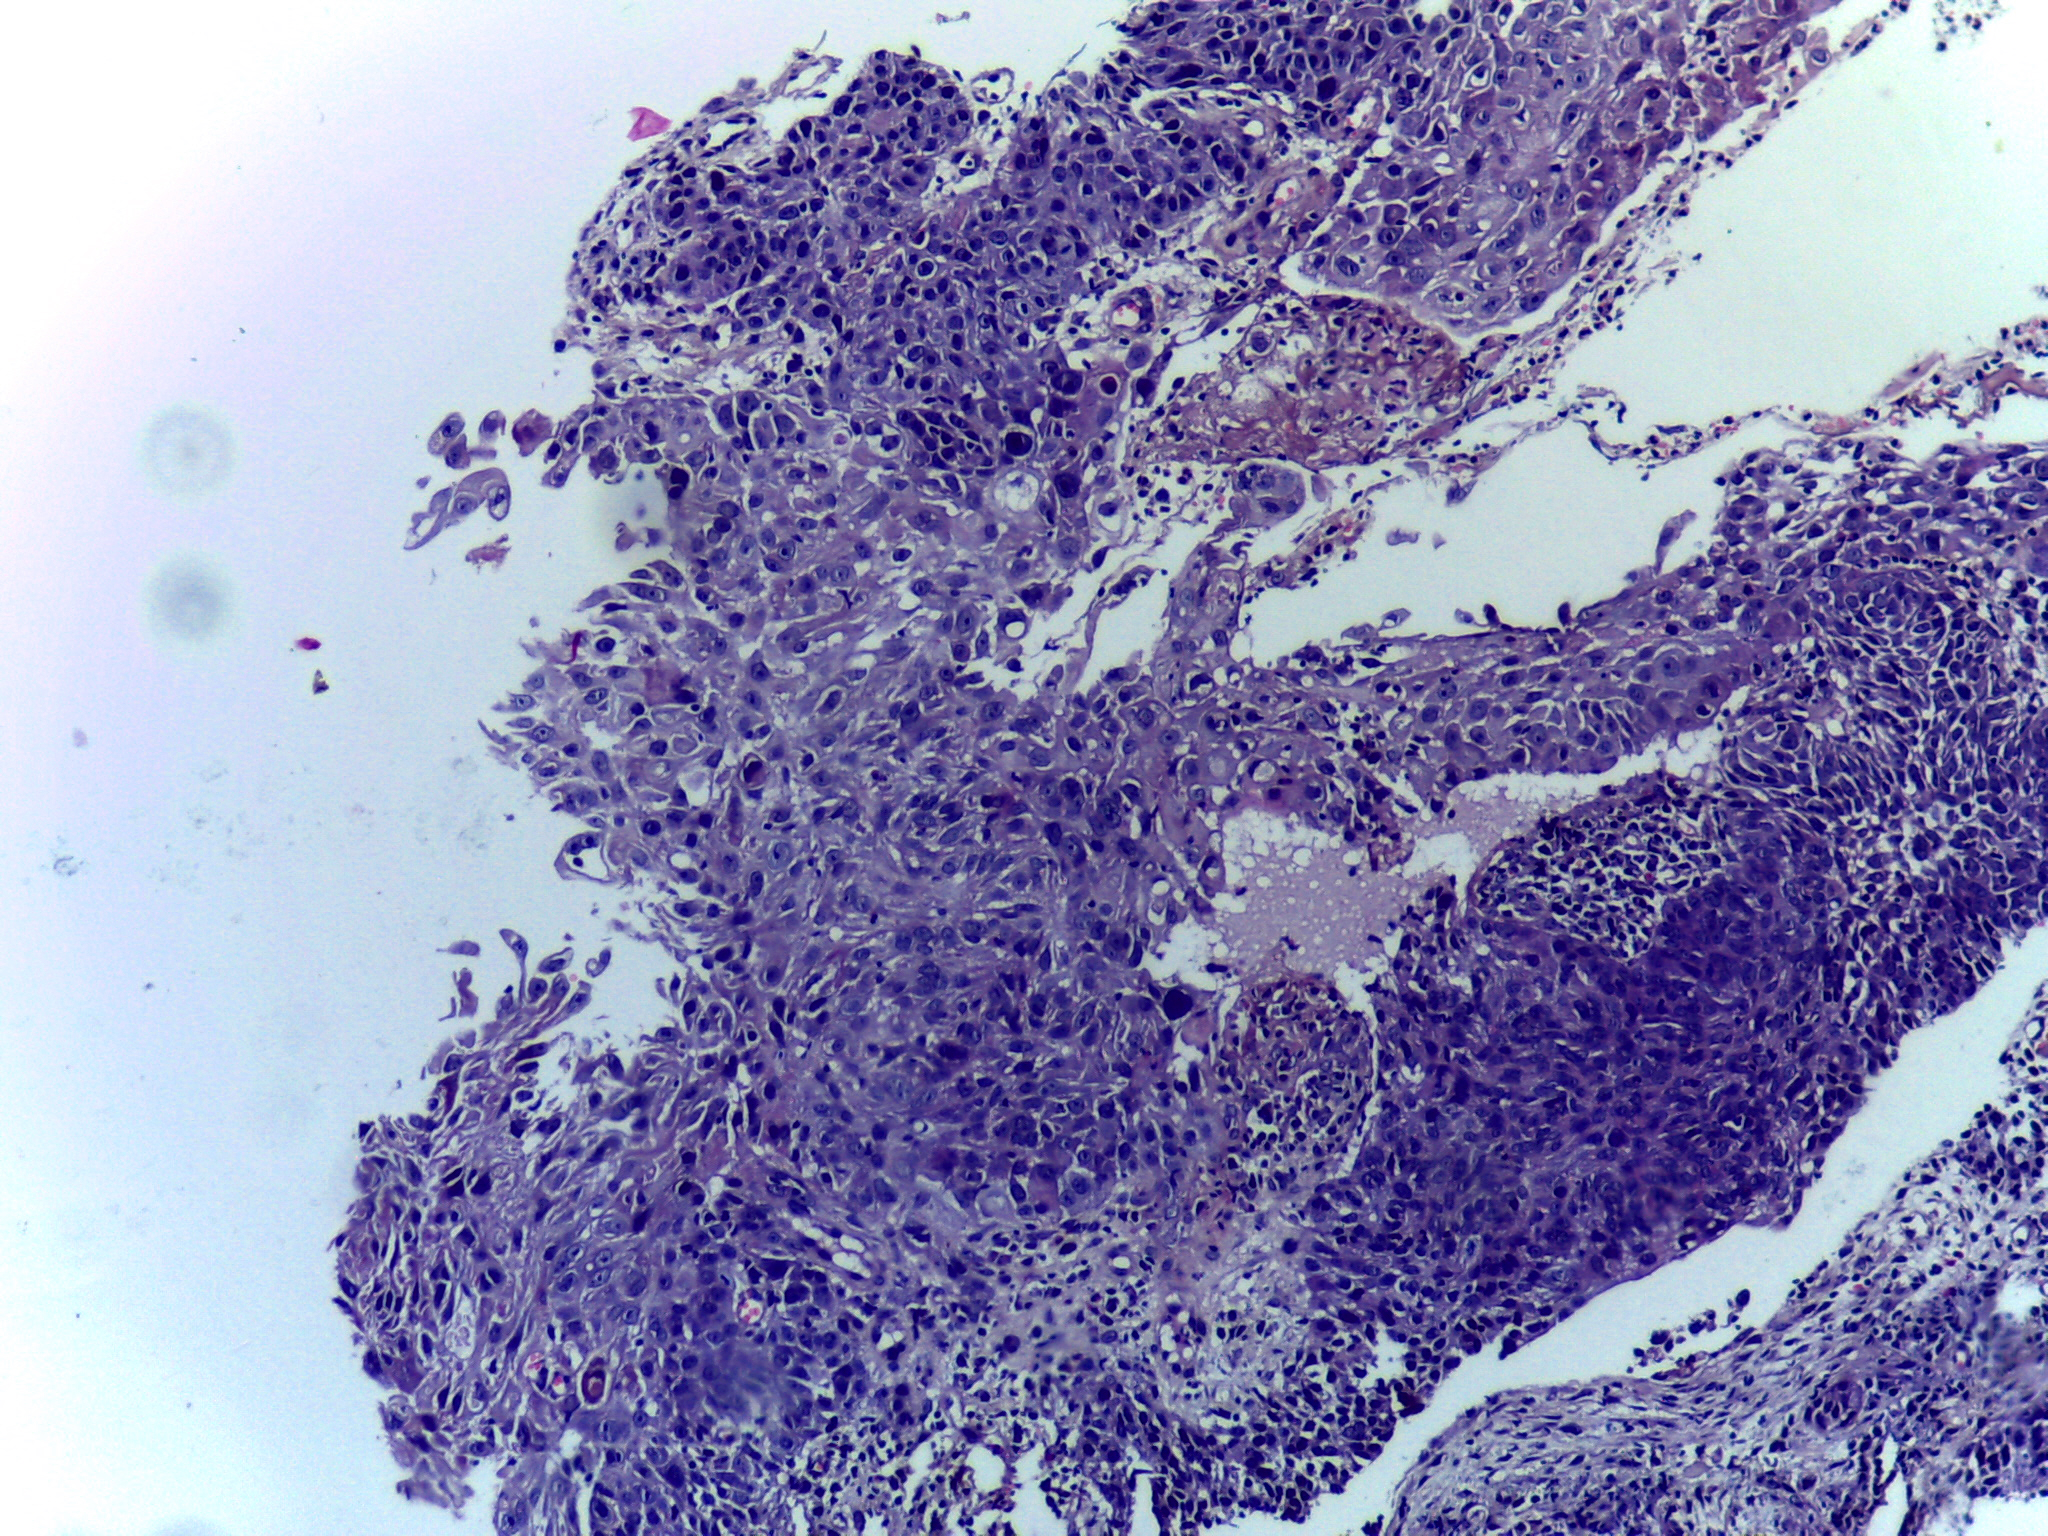
Diagnosis: OSCC